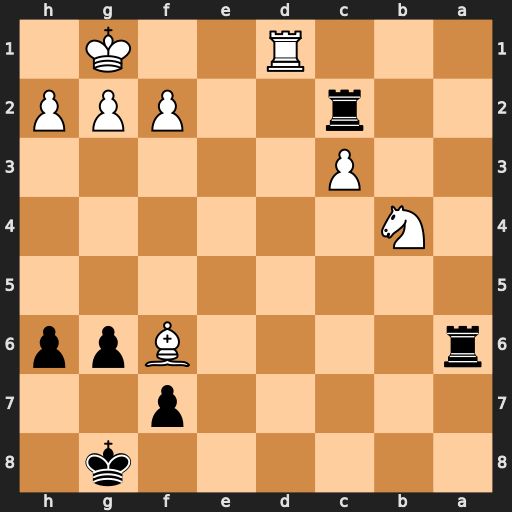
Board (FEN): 6k1/5p2/r4Bpp/8/1N6/2P5/2r2PPP/3R2K1
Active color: b
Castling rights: -
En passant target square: -
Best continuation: Rd2 Rf1 Rxf6